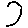
Label: hexagon